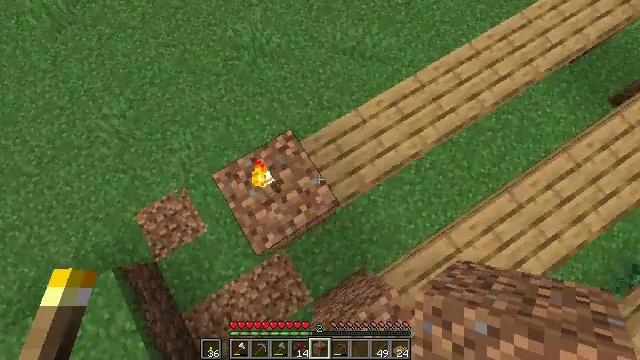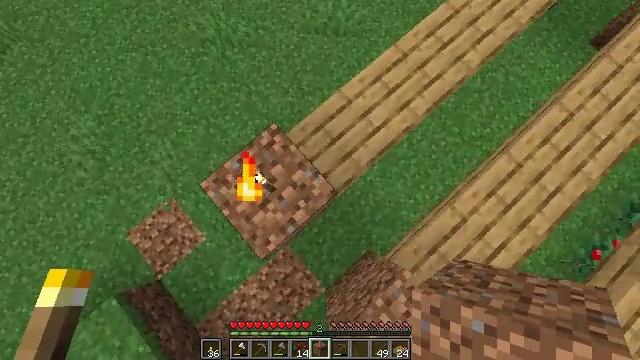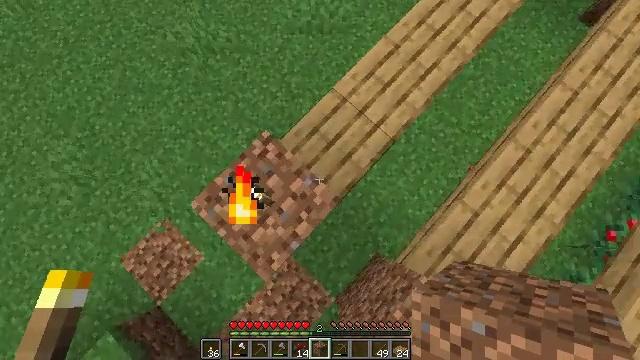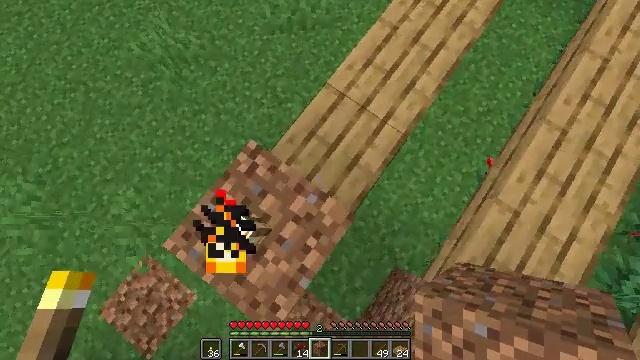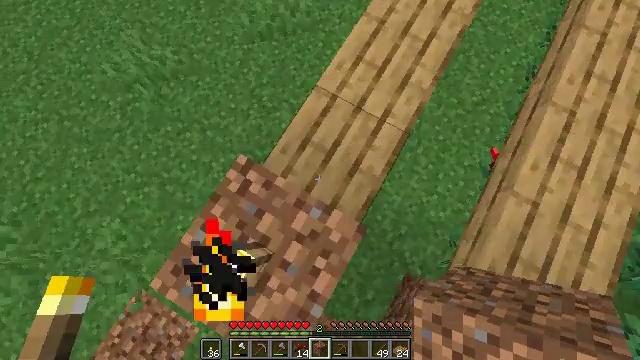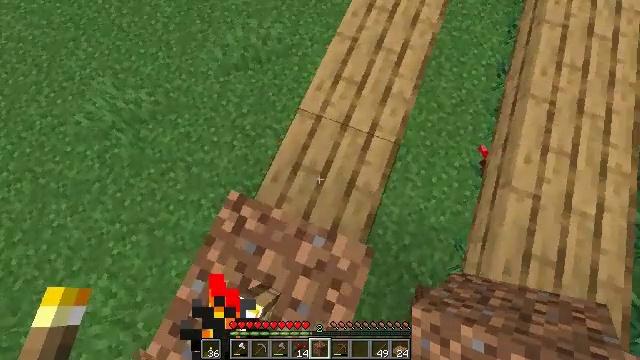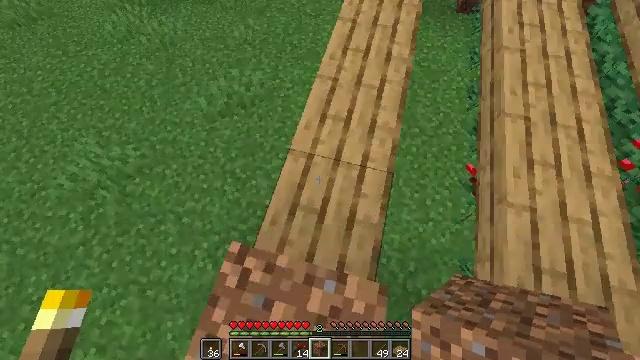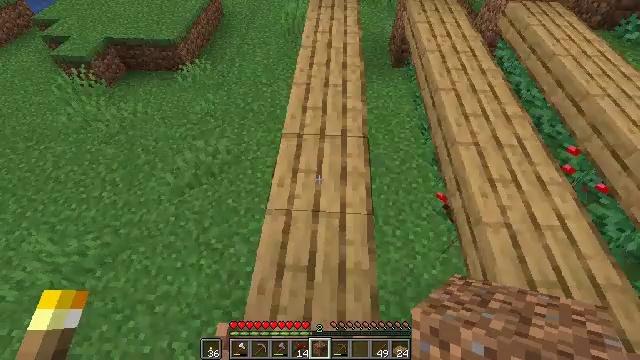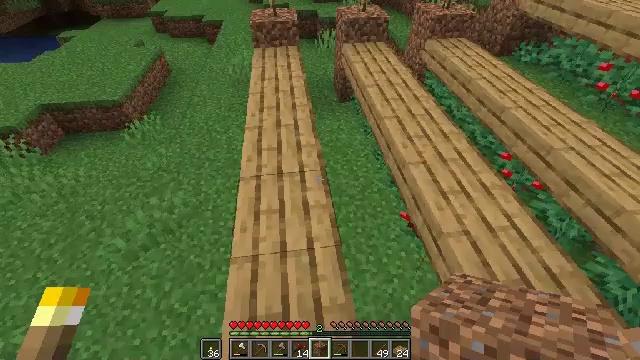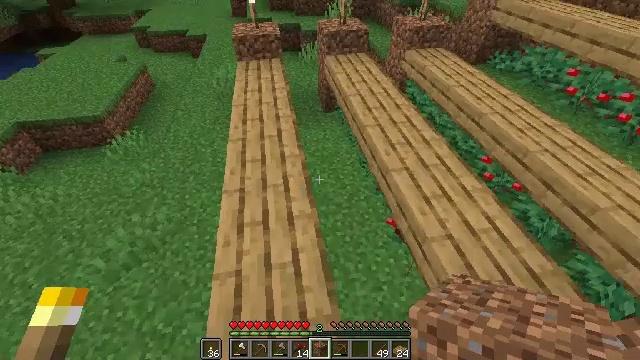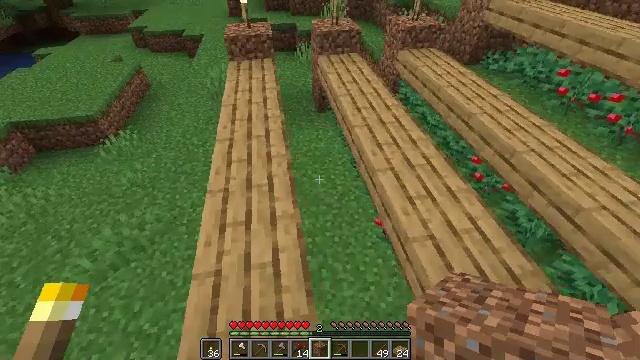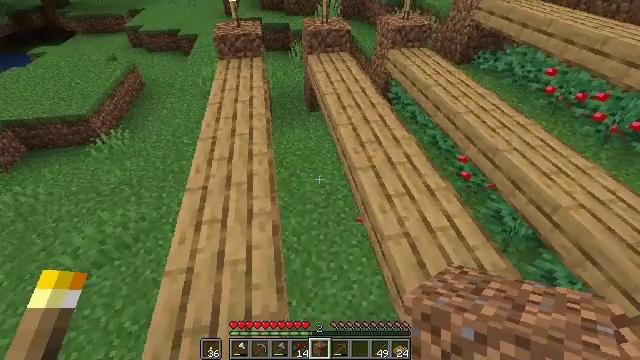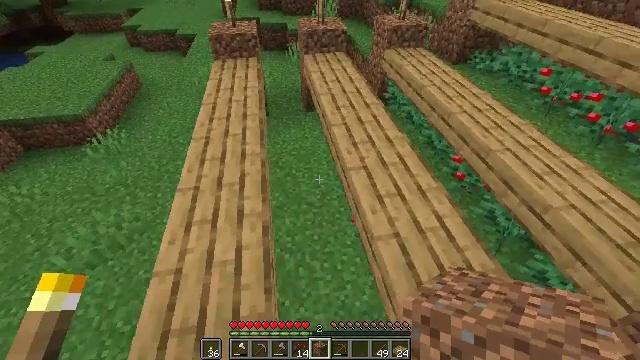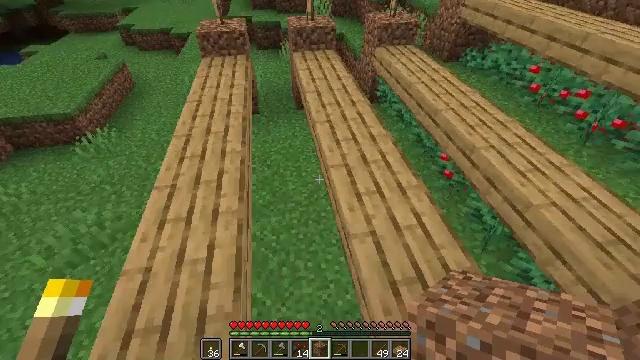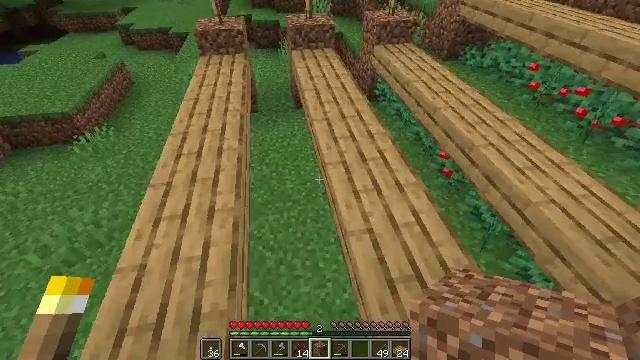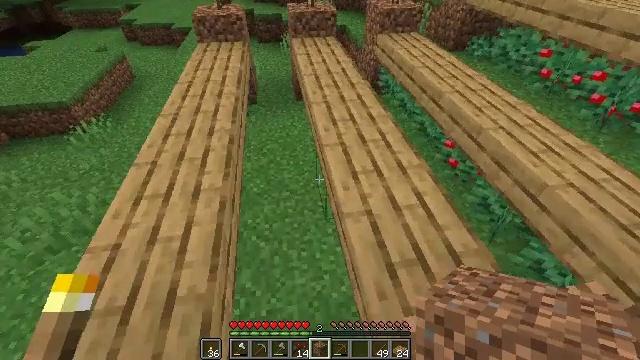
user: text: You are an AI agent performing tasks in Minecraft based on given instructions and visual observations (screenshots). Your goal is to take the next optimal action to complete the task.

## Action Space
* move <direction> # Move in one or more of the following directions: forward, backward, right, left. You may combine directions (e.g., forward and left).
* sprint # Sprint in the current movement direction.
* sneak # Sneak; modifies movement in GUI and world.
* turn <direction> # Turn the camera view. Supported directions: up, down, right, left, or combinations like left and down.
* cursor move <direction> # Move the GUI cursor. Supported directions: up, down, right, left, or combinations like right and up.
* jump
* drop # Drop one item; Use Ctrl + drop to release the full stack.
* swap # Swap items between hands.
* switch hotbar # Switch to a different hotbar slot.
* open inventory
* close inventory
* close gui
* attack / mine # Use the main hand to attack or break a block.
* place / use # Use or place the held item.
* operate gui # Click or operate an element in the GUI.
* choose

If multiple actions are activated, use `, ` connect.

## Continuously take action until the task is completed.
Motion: motion action
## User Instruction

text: Harvest sweet berries by mining the bush.
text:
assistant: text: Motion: turn right and down
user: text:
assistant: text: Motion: turn right
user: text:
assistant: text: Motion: turn right and up
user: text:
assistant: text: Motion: turn right and up
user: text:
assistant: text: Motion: turn right and up
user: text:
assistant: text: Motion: turn right and up
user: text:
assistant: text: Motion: turn right and up
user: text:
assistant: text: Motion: move right, turn right and up
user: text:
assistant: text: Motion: move right, turn right and up
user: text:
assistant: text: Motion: move right
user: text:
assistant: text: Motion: move right
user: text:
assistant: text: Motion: move right
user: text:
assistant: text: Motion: no_op
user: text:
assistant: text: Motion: no_op
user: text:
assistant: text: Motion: turn left
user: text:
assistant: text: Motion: turn left
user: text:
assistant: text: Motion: turn left
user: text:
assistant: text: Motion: turn left
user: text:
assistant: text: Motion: turn left
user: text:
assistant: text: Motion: no_op
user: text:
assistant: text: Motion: turn left
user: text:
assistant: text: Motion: turn left
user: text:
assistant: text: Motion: turn left
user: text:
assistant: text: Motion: no_op
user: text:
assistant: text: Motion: no_op
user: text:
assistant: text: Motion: turn up
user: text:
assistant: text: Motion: turn up
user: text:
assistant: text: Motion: turn right and up
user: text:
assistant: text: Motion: turn right and down
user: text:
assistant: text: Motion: turn right and down